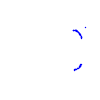
Particle: kaon